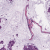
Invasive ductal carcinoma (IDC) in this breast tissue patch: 1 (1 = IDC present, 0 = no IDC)